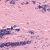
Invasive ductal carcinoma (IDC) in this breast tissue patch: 0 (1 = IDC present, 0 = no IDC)